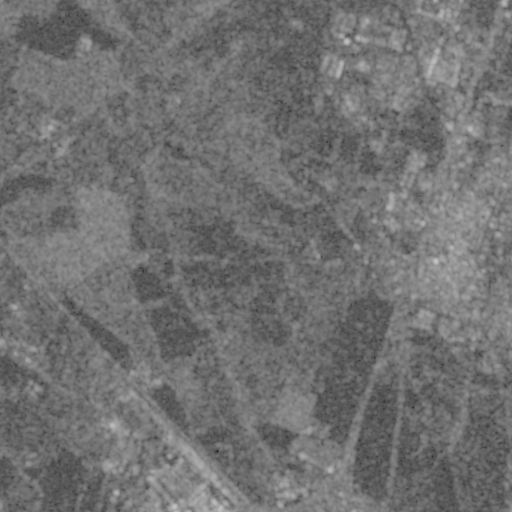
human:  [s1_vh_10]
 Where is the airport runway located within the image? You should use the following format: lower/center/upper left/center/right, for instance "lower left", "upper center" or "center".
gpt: The airport runway is located in the lower right of the image.
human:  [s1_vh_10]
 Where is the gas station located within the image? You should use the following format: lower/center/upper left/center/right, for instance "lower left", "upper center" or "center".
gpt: The gas station is located in the upper left of the image.
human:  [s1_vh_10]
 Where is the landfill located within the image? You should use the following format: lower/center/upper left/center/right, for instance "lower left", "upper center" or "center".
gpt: The landfill is located in the lower left of the image.
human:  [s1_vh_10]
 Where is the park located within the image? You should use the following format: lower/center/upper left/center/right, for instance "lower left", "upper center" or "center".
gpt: The park is located in the upper right of the image.
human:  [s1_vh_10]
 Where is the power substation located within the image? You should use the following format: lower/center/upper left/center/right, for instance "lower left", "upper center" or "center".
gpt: The power substation is located in the lower right of the image.
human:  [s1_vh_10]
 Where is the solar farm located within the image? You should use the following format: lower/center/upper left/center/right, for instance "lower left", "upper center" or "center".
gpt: The solar farm is located in the upper left of the image.
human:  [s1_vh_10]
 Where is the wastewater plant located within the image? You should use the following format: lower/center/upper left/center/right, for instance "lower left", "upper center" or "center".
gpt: The wastewater plant is located in the lower left of the image.
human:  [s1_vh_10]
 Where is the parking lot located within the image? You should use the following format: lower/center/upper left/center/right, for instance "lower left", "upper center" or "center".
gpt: There is no parking lot in the image.

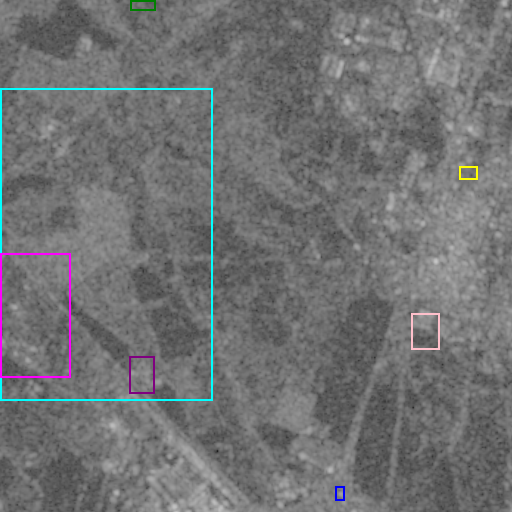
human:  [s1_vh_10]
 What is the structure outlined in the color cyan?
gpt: The structure outlined in cyan is a crop field.
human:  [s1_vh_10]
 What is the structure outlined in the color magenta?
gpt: The structure outlined in magenta is a landfill.
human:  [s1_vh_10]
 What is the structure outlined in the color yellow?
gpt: The structure outlined in yellow is a park.
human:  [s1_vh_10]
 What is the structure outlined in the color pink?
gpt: The structure outlined in pink is a parking lot.
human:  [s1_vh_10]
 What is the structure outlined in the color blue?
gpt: The structure outlined in blue is a power substation.
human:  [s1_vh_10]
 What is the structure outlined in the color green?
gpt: The structure outlined in green is a solar farm.
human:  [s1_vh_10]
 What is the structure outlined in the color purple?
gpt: The structure outlined in purple is a wastewater plant.
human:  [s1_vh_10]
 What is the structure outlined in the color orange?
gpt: There is no orange outline.